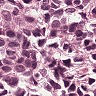
Metastatic tissue present: yes